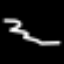
Label: squiggle